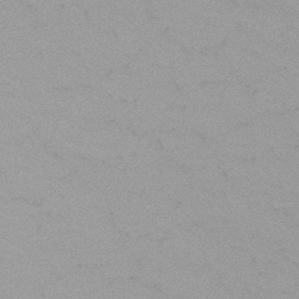
Label: frost